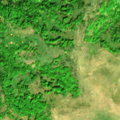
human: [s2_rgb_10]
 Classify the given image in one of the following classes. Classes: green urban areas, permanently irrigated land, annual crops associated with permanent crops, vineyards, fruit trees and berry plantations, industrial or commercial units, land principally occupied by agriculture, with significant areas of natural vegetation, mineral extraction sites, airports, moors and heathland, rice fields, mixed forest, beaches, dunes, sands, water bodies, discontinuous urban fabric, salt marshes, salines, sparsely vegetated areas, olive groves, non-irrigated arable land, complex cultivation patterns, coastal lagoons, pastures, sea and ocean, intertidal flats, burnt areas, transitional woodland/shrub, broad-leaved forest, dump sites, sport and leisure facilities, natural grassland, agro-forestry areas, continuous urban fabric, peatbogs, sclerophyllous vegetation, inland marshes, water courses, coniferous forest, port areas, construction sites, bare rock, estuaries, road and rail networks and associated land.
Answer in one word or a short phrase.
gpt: broad-leaved forest, natural grassland, transitional woodland/shrub